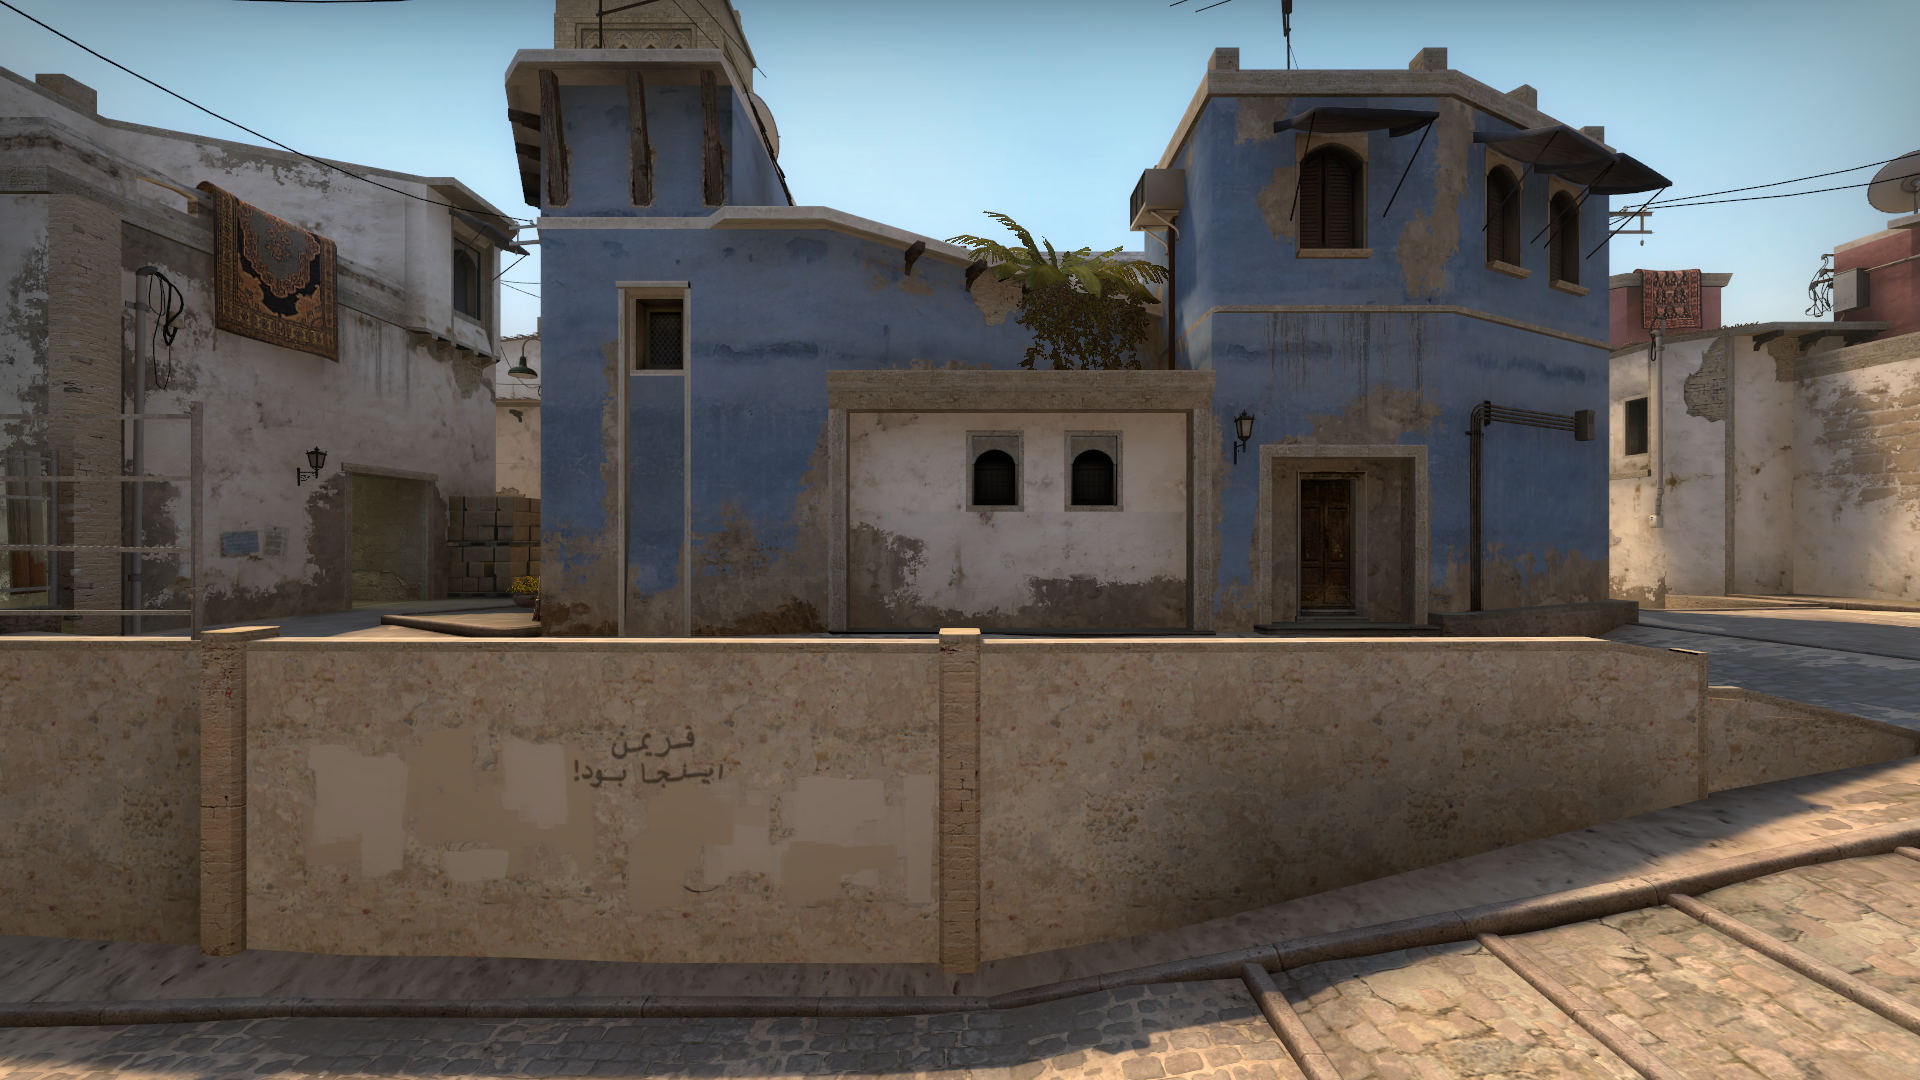
Map: de_mirage